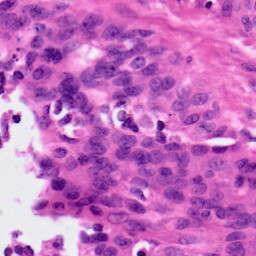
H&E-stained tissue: Ovarian